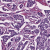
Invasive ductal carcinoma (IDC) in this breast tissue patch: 1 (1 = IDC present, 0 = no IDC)